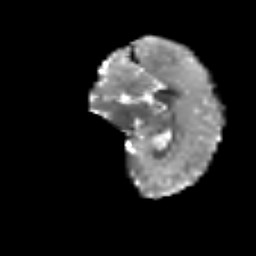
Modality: T2w
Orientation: sagittal
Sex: female
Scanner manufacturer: siemens
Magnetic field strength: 3 T
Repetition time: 5 s
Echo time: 0.071 s